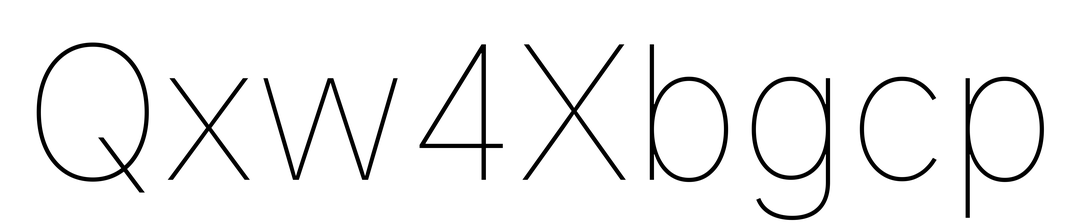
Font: Inter_Thin